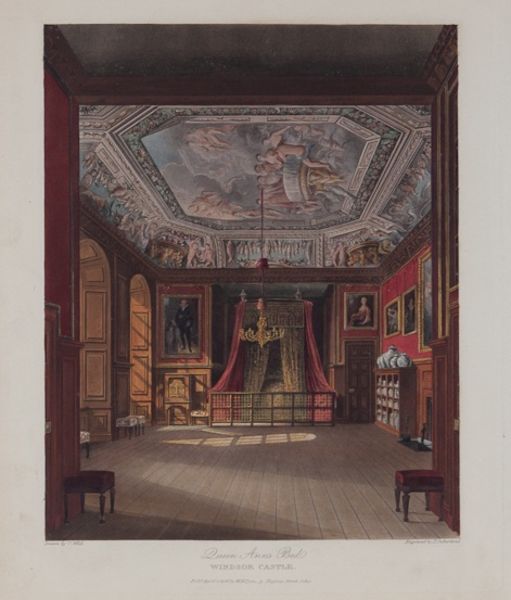
Titel: Windsor Castle, Queen Ann's Bed
Künstler: Thomas Sutherland
Standort: Amherst (Massachusetts, USA)
Institution: Mead Art Museum, Amherst College
Schlagwörter: arch, arches, blue, chair, chandelier, curtain, curtains, hall, lamp, red, stool, window, black, chairs, gold, gray, interior, painting, portrait, room, table, windows, yellow, bed, bedroom, pictures, pink, brown, floor, pot, railing, wooden, wood, landscape, roof, sun, drapes, light, entrance, castle, shadow, paintings, shelf, door, frames, portraits, fence, sunlight, fireplace, doors, walls, ceiling, art, vases, fresco, cabinet, mural, artworks, canopy, furniture, benches, jar, octagon, coffers, panels, artwork, fresc, upholstery, landscpae, shelves, windsor, stools, porcelein, chandlier, canvases, wooden floors, portraitspaintings, holl, фреска, chandilier